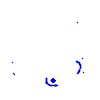
Particle: pion